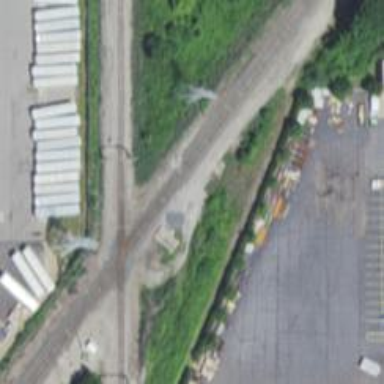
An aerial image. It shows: Railway signal.